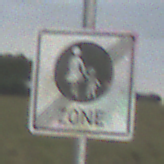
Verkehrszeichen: EndeFussgaengerzone
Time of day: Night
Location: Outdoor (Nature)
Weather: Overcast
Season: NotSpecified
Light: Artificial